Question: I'm trying to work through to understand Crockford's 'walk_the_dom' function below. Here is my logic and the DOM tree I am working with. I don't see when 'node.nextSibling' is reached.

'''
function walk(node, func) {
func(node);
node = node.firstChild;
while (node) {
walk(node, func);
node = node.nextSibling;
}
};
'''
1. func(node) runs a function on the given node.
2. node=node.firstChild() is now equal to the firstChild of document.body, or in this case, H1
3. while(node) runs a loop where the walk function is run again.
4. func(node) now runs a function on H1
5. node = node.firstChild() is now equal to the firstChild of H1, also known as #text in this case
6. while(node) runs a loop where the walk function is run again
7. func(node) runs a function on #text
8. node = node.firstChild() --> what is the firstChild of #text?
9. when is node.nextSibling reached?
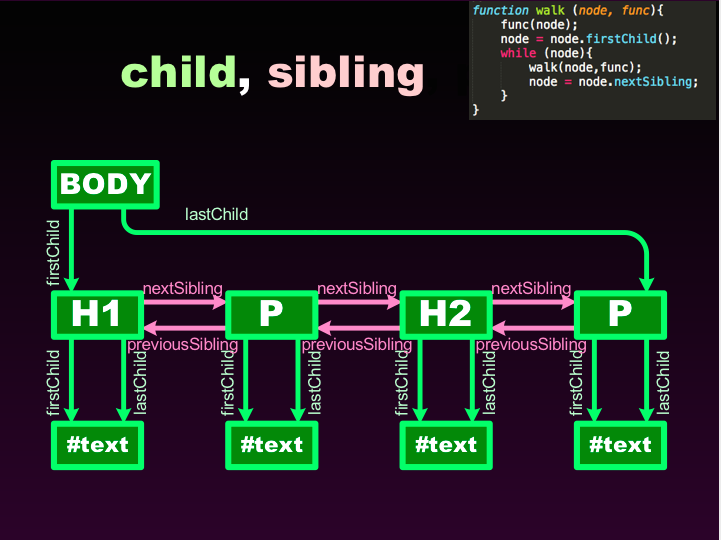
Answer: The 'firstChild' of #text is 'null' or 'undefined' because there isn't any. JavaScript has what is known as 'truthy' values. So 'while(null)' is the same as 'while(false)'.